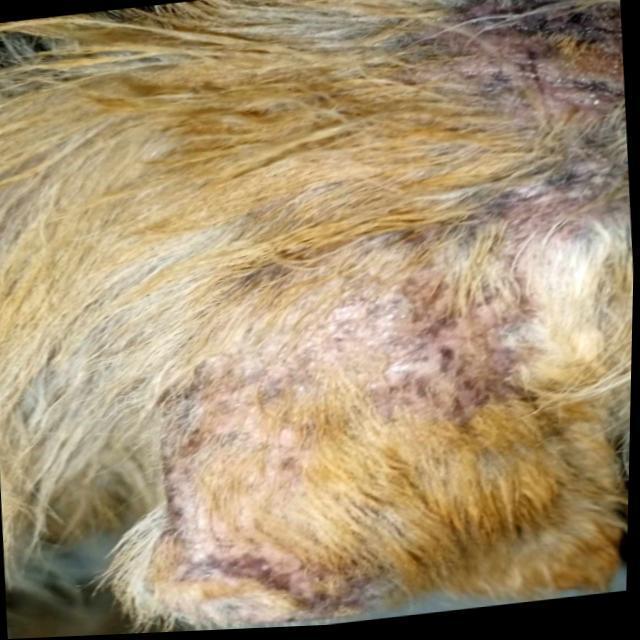
Canine demodicosis (Demodex mange) — caused by Demodex canis mites. Presents with alopecia, follicular papules, pustules, and comedones. Often localized on face and forelimbs.